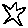
Label: star